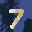
Label: 7